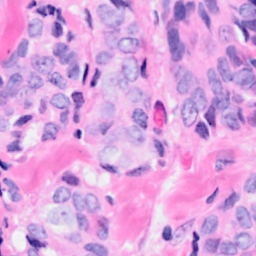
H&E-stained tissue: Breast